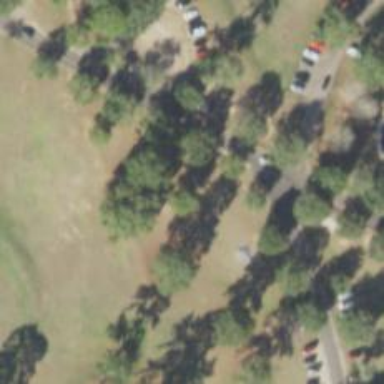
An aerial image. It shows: Disc golf basket.